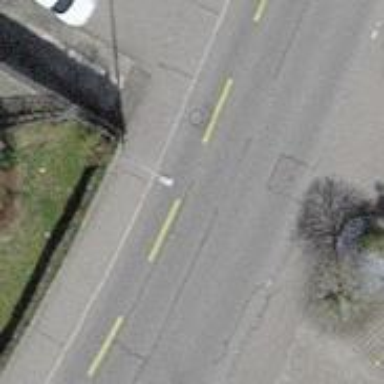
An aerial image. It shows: Tertiary road with sidewalks on both sides and cycle lane on the left.